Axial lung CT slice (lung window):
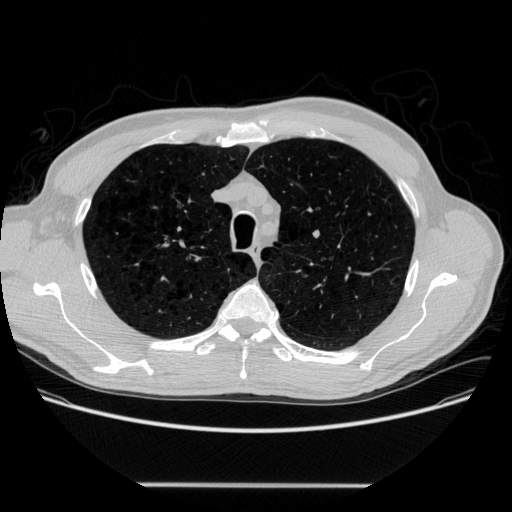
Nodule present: no